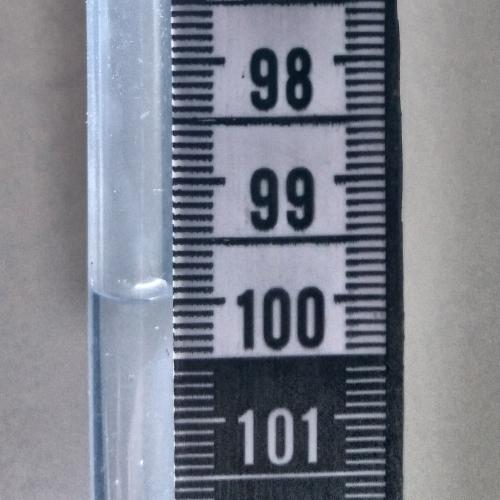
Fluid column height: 100.0 cm